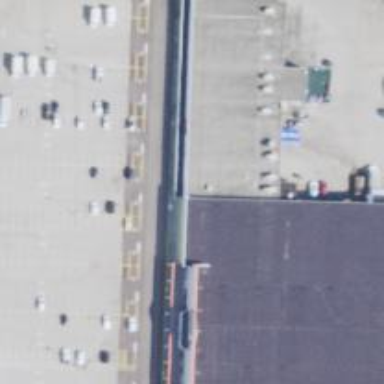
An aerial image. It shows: Car rental facility.